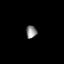
Tissue: lung
Cell type: Others
Senescence score: 0.2252
Nuclear area (px): 132
Mean DAPI intensity: 139.689